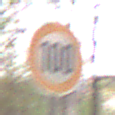
Verkehrszeichen: Geschwindigkeit100
Umgebung: Outdoor, Nature
Tageszeit: Midday
Wetter: Overcast
Licht: Natural
Jahreszeit: NotSpecified
Kontrast: LowContrast